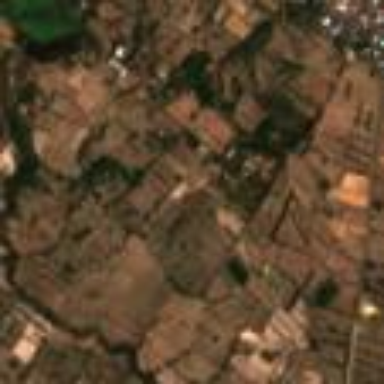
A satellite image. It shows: Farmland with rice crops growing. The produce is rice.